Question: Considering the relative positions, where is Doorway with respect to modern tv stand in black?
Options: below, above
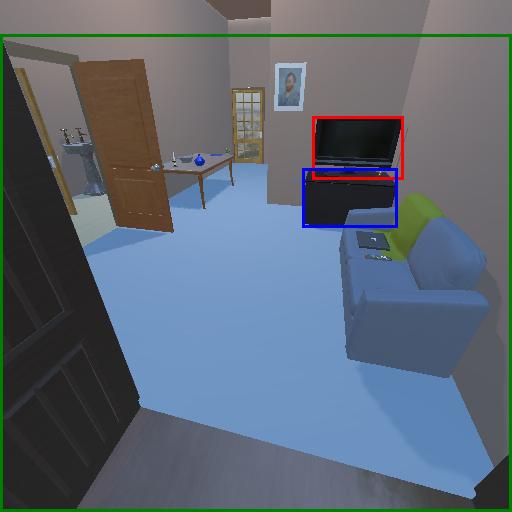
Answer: below